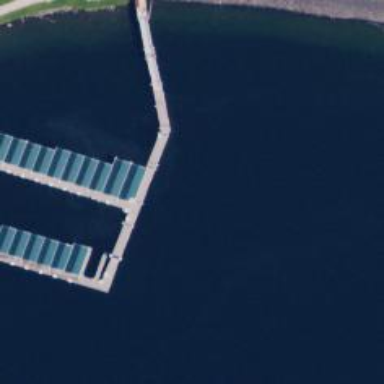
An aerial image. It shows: Floating pier along footway road.